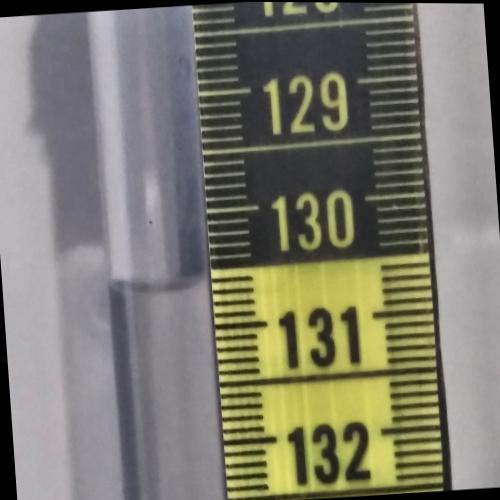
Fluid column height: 130.7 cm